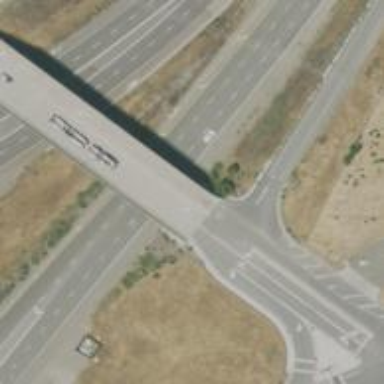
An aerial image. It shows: Secondary road crossing bridge.